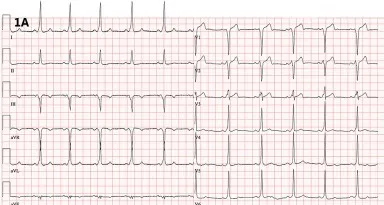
(A) 12-lead ECG showing ventricular preexcitation with a negative delta wave in the right precordial leads.
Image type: electrography (ekg)